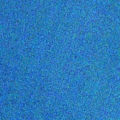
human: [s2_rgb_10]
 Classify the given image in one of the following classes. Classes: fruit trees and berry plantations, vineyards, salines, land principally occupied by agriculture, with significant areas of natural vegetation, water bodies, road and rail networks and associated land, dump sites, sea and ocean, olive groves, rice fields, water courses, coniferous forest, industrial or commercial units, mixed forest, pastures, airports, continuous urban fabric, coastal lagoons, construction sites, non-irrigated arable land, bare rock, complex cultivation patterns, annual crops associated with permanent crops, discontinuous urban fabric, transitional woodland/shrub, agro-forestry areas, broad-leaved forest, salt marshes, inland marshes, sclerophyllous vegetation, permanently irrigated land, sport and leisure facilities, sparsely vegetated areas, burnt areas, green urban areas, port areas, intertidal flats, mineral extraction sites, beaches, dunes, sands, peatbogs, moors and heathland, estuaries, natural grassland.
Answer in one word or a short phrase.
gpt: sea and ocean